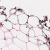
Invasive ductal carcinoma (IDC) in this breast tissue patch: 0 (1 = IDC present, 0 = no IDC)